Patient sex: F
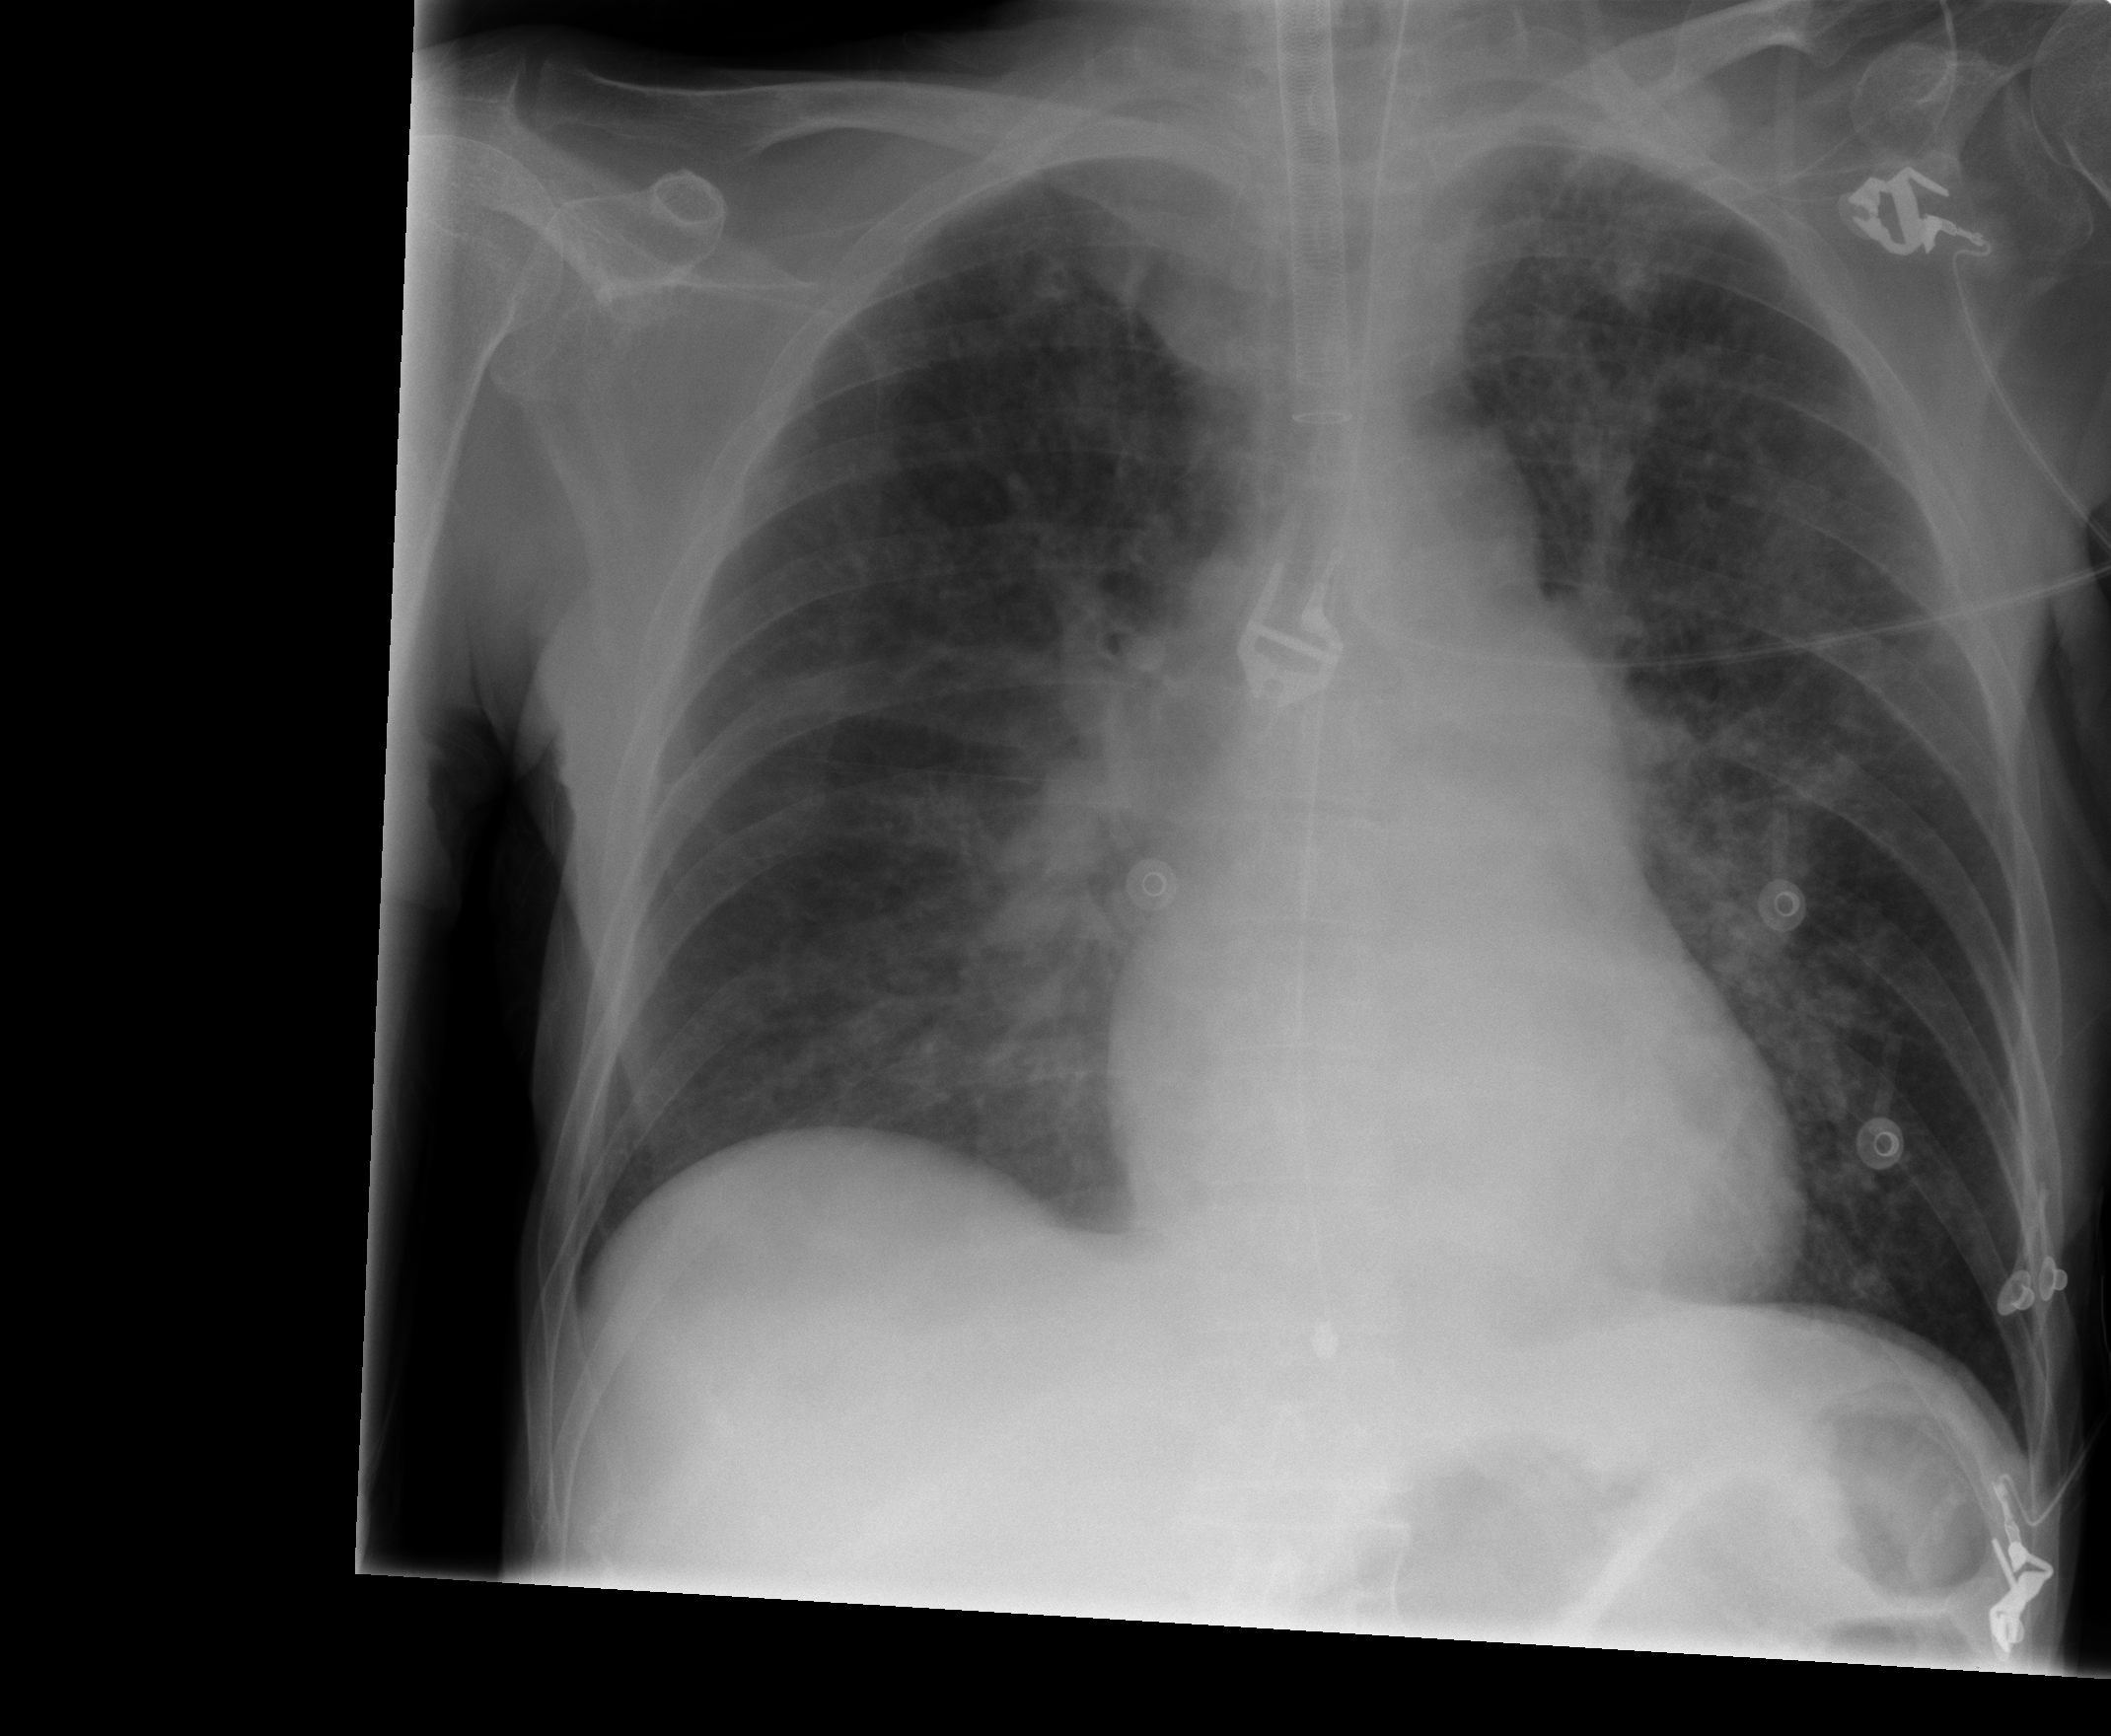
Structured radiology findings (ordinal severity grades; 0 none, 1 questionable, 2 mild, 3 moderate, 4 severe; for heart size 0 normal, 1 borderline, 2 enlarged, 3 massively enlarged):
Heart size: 0
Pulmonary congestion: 3
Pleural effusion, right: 0
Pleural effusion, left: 1
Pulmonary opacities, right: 1
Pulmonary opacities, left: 2
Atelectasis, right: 0
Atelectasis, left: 2